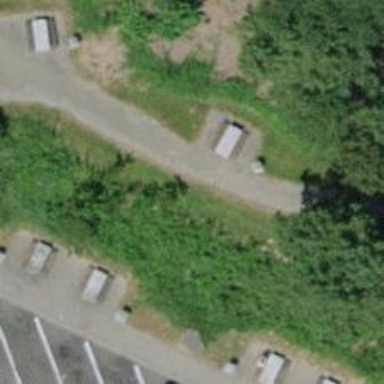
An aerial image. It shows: Picnic table located in leisure land area.